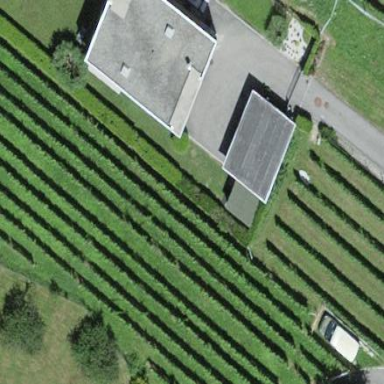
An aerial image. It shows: Vineyard growing grapes.